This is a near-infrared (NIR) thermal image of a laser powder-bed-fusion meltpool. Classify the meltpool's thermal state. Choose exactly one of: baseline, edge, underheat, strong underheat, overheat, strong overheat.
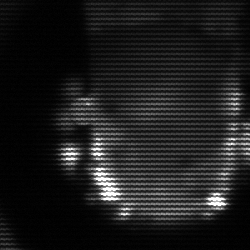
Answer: baseline